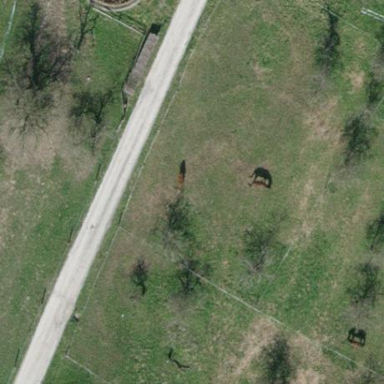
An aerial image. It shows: Equestrian pitch for leisure land activities.